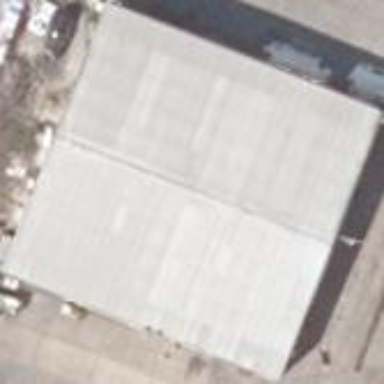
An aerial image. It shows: Industrial building with white roof.